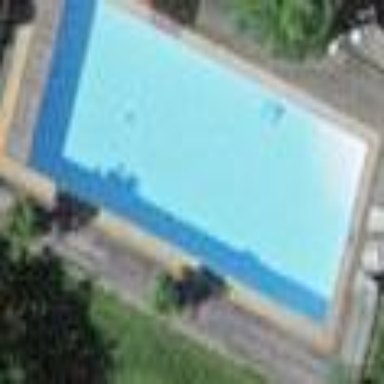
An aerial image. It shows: Swimming pool located in leisure land.